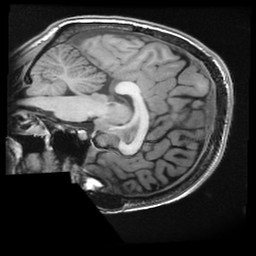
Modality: T1w
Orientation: sagittal
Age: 29
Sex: female
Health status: healthy
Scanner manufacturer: ge
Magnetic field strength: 3 T
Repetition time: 0.008236 s
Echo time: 0.003108 s